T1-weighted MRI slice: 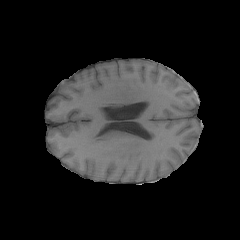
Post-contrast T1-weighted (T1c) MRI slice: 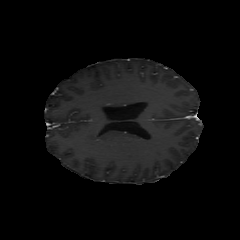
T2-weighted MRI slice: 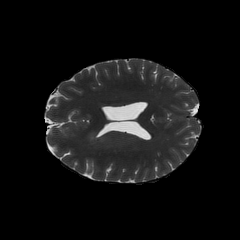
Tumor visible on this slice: yes